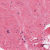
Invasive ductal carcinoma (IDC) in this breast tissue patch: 0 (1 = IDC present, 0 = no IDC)